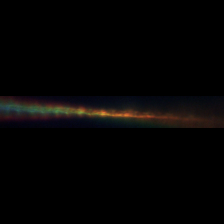
Taxon: Psuedo-nitzschia
Group: Diatoms